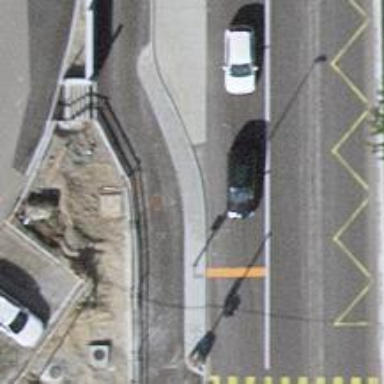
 serving as platform for public transportation."